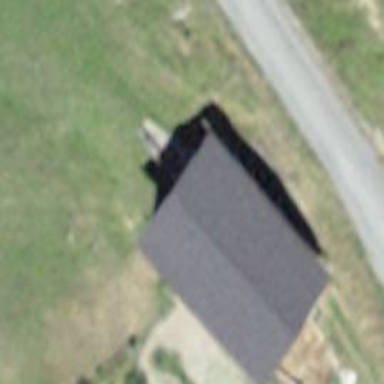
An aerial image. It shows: Stable.